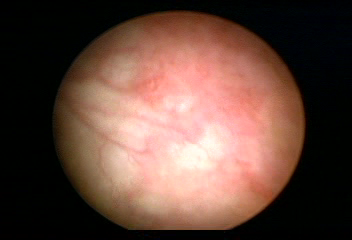
Modality: WLC
Class: Normal mucosa
Bladder cancer association: No